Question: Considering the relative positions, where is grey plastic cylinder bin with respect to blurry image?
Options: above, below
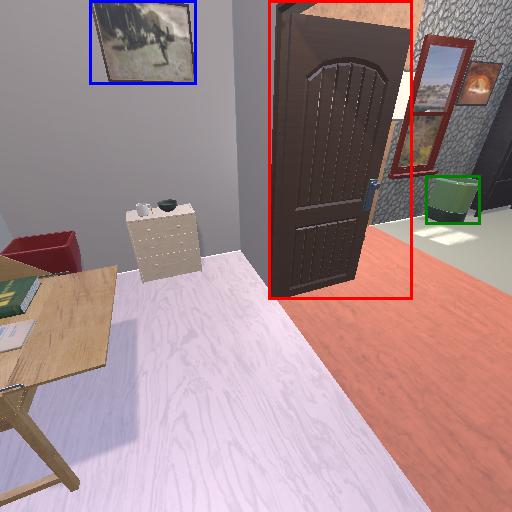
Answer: above